Question: I am trying to modify the <URL>, such that the charts are just a horizontal stacked percentage bar instead of area chart.
If I just change the chart type to 'bar' and add the 'bar : { stacking : 'percent' }' markup to 'plotOptions' (or even stacking normal), this only results in multiple horizontal bars instead of a single stacked bar.
This looks like a simple issue of not preprocessing data properly, but I'm new to Highcharts and haven't been able to figure it out for a while. How can I get it to display a stacked bar view? Additionally, how to add shared click handlers for the bar (shared between the sections, and can identify each different chart in the grid).
Example of a cell:

Since the data for Alabama in the example is 71, 78, 39, 66; this should display a single stacked bar all the way to the end (percent stacking) with section lengths in the right ratio.
Edit:
Took me some time to figure out what I wanted, <URL> with my changes if anyone is interested in something similar.
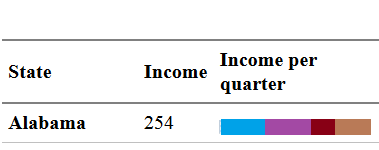
Answer: You need to add extra serie and enable 'stacking option'.
Example: <URL>